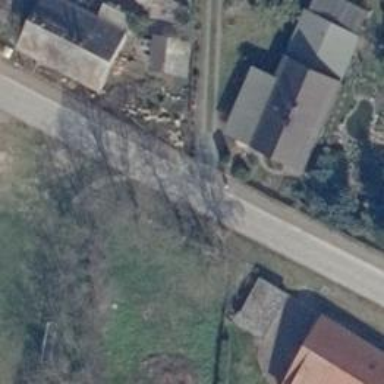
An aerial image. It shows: Traffic calming hump on the road.